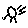
Label: sun